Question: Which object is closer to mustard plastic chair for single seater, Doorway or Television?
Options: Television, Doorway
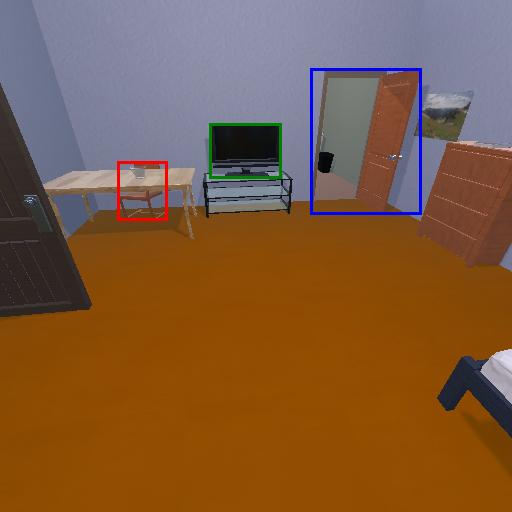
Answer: Television